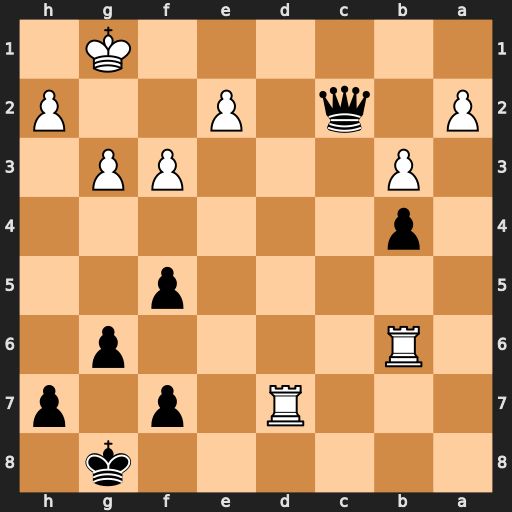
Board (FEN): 6k1/3R1p1p/1R4p1/5p2/1p6/1P3PP1/P1q1P2P/6K1
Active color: b
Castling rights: -
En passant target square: -
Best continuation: Qc5+ Kf1 Qxb6